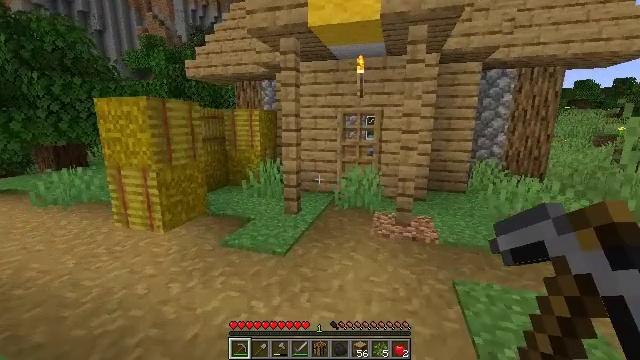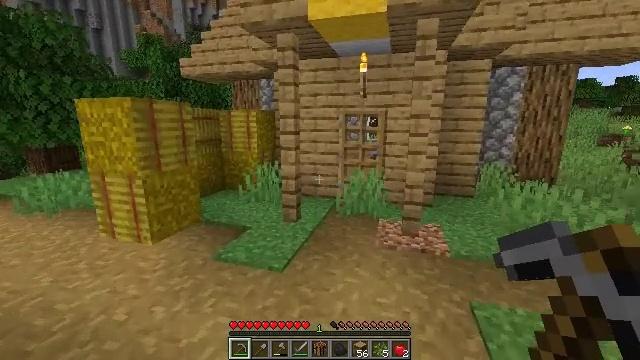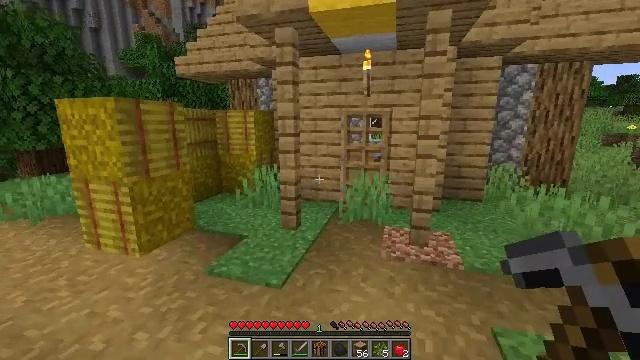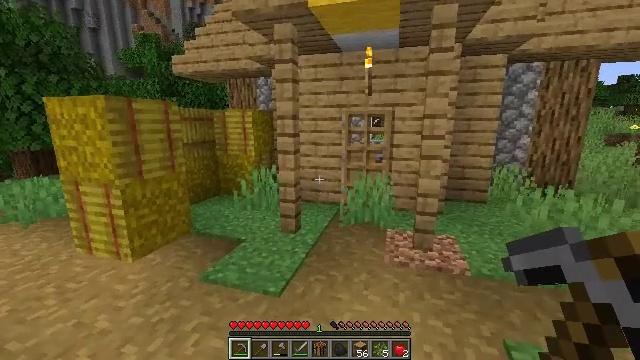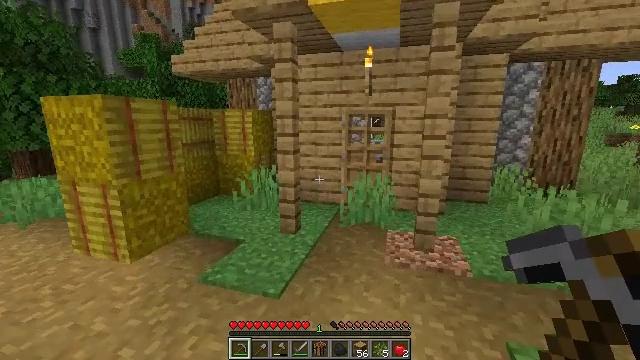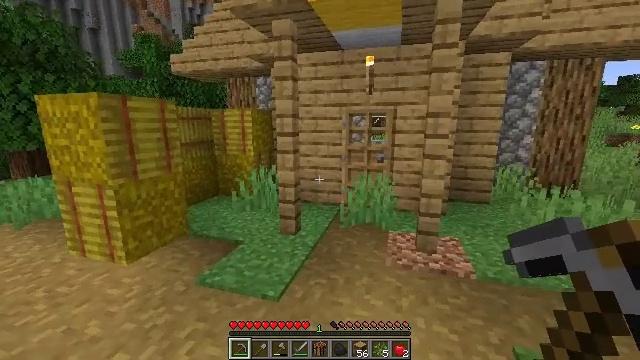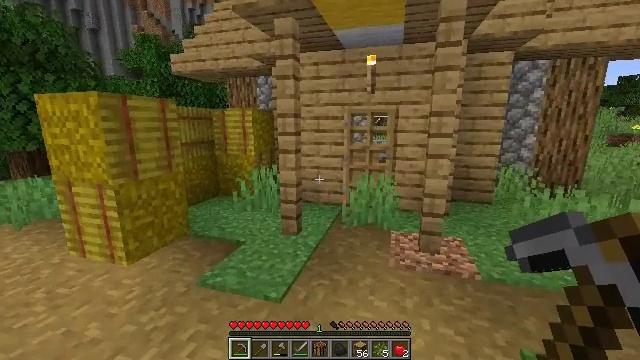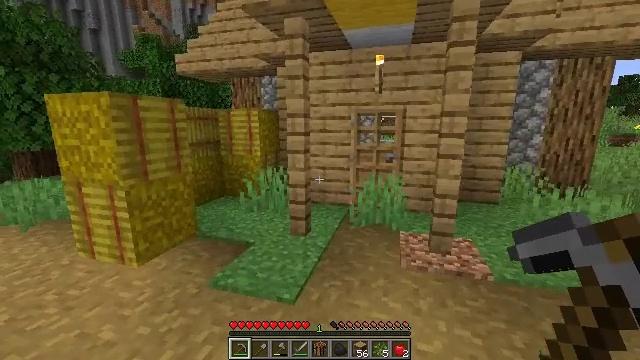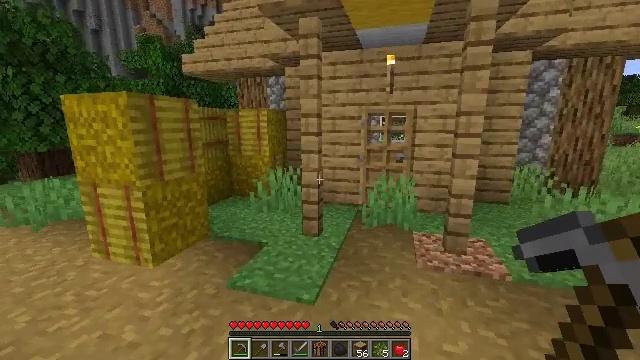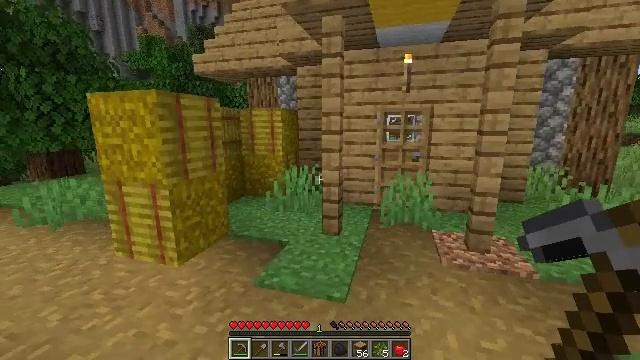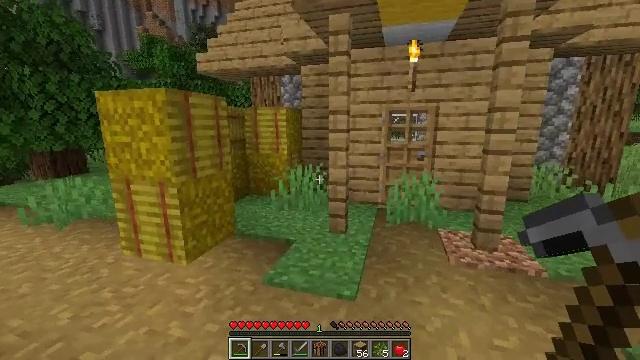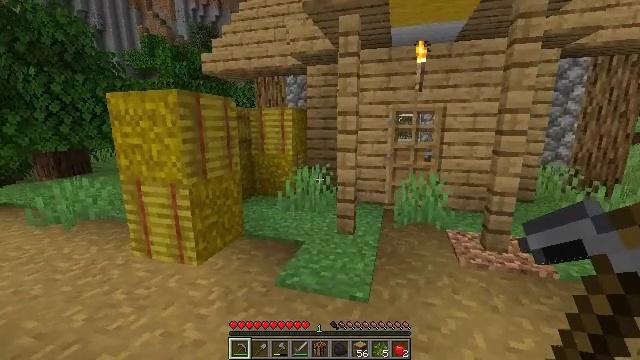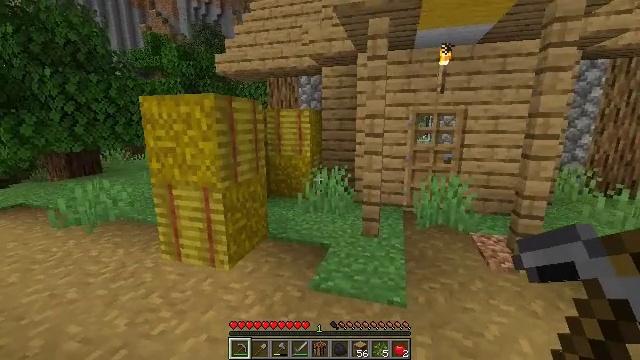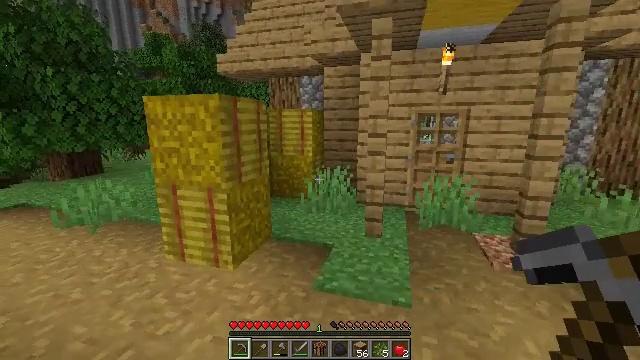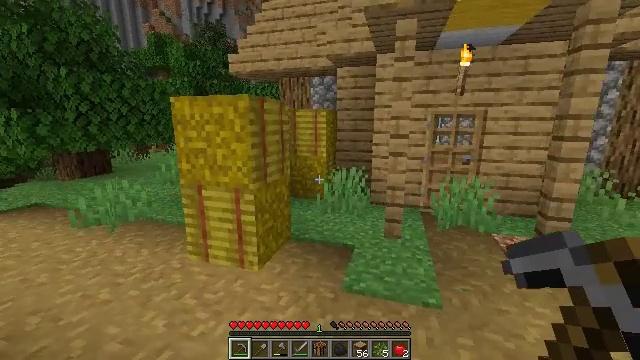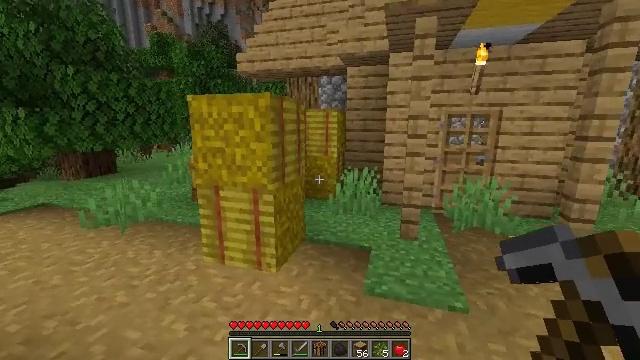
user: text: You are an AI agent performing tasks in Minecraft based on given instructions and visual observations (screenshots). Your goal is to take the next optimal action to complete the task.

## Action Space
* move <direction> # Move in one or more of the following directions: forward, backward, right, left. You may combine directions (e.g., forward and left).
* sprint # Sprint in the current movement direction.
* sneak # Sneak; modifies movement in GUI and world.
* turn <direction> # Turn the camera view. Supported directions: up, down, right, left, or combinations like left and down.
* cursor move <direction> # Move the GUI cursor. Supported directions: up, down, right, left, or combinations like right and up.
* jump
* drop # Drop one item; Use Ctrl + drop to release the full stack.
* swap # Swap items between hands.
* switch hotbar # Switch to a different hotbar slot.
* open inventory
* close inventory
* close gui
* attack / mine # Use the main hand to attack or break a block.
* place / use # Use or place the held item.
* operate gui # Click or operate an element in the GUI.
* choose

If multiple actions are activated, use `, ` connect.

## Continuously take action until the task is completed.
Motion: motion action
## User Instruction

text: Gather hay blocks from the farm.
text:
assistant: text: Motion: move forward
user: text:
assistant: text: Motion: move forward
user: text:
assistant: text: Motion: no_op
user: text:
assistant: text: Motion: no_op
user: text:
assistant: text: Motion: no_op
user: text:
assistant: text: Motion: move left
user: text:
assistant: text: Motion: move left
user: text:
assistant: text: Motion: move left
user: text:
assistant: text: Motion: move left
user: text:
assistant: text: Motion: move left
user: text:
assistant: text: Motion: move left
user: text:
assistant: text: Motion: move left
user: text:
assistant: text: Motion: move left
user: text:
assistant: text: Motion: move left
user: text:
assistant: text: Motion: move forward and move left
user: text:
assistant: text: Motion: move forward and move left
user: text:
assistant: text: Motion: move forward
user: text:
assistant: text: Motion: move forward
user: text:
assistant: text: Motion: move forward
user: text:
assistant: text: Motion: move forward
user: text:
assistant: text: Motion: move forward
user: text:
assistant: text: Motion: move forward
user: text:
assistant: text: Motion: move forward
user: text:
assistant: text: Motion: move forward
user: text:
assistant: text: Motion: move forward, attack / mine
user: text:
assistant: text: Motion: attack / mine
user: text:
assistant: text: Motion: turn left, attack / mine
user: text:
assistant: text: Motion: turn left, attack / mine
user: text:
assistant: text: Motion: turn left, attack / mine
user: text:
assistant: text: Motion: turn left, attack / mine